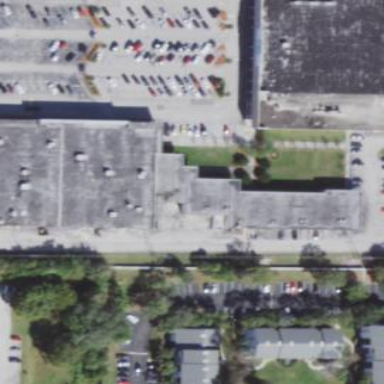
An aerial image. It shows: Retail building.